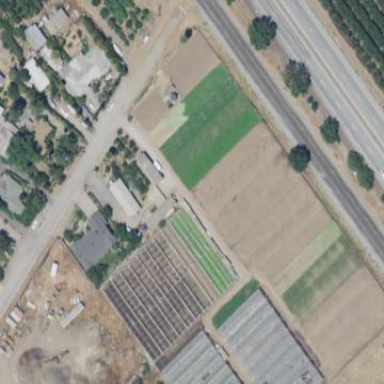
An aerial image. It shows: Greenhouse.